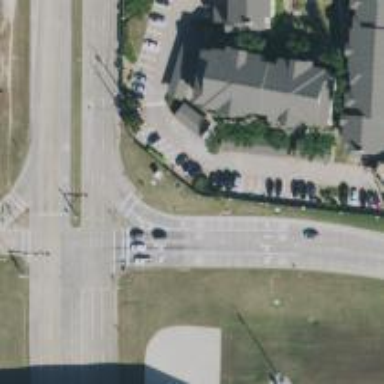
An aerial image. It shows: Secondary link road.